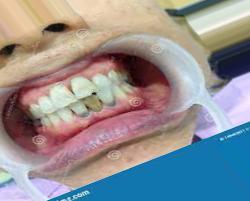
Condition: Tooth Discoloration